Question: I recently came across an odd behaviour in Webkit browsers (under OSX at least) which took far longer to resolve than I would like!
Essentially: setting 'filter: blur(0)' (or the vendor-specific '-webkit-filter') on an element should mean that no form of blur is applied to the element.
However Webkit still blurs the element when either 'blur(0)' or zeroing with a unit specified (ie: 'blur(0px)') is assigned to it.
I've knocked together a quick Fiddle here to demonstrate: <URL>
This shows three identical divs containing text (no custom fonts):
'''
<div class="no-blur">
<p><strong>This has absolutely nothing assigned</strong></p>
<p>Lorem ipsum dolor sit amet, consectetur adipiscing elit. Aliquam facilisis orci in quam venenatis, in tempus ipsum sagittis. Suspendisse potenti. Donec ullamcorper lacus vel odio accumsan, vel aliquam libero tempor. Praesent nec libero venenatis, ultrices arcu non, luctus quam. Morbi scelerisque sit amet turpis sit amet tincidunt. Praesent semper erat non purus pretium consequat. Aenean et iaculis turpis. Curabitur diam tellus, consectetur non massa et, commodo venenatis metus.</p>
</div>
'''
One has no style at all assigned to it whilst the other two have 'blur(0)' and 'blur(0px)':
'''
.no-blur{}
.zero-px-blur{
-webkit-filter: blur(0px);
-moz-filter: blur(0px);
-o-filter: blur(0px);
-ms-filter: blur(0px);
filter: blur(0px);
}
.zero-blur{
-webkit-filter: blur(0);
-moz-filter: blur(0);
-o-filter: blur(0);
-ms-filter: blur(0);
filter: blur(0);
}
'''
If you take a look in Safari or Chrome, the bottom two are blurred:

A few things worth noting:
- - - -
Of course, 'filter: blur' isn't supported at all in Firefox just yet so it's hard to tell whether the behaviour I'm seeing is intentional/expected behaviour, or whether this is a bug in Webkit?
I eventually came to the conclusion that using 'blur(none)' instead had the desired effect (ie: removed all blur effects), but I'm confused as to why using zero doesn't have the same effect given that in other filter examples (eg: 'filter: grayscale') can be reset simply using zero rather than the none keyword.
Why is this?
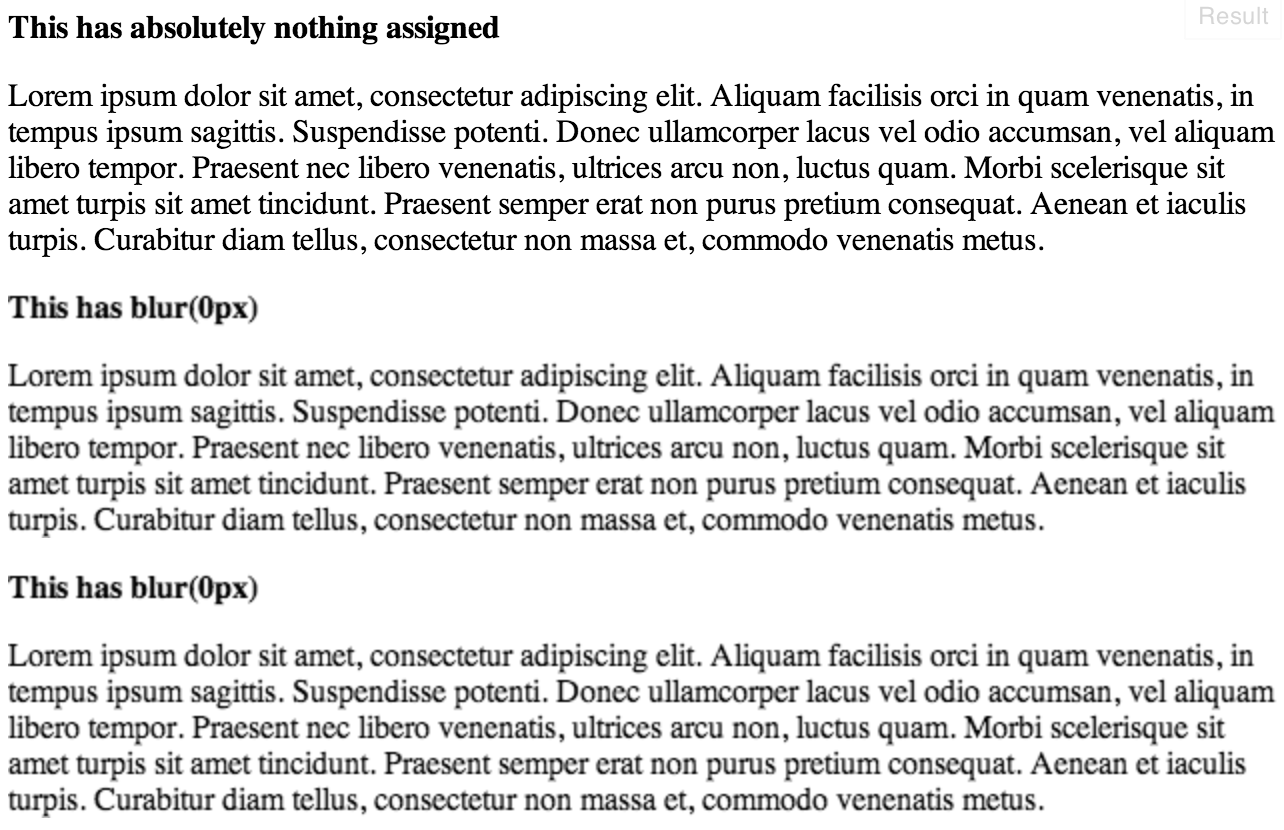
Answer: I had to deal with this some time ago because I had to do a filter transition, so I needed it to go zero and not 'none'. Actually, it is kind of a known WebKit bug that only affects retina screens, no matter if it's a @2x image, text or whatever.
To make it work you'll need to add '-webkit-transform: translateZ(0);'
Works like magic. But don't take my word for it, you can check it out here: <URL>